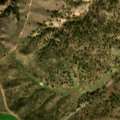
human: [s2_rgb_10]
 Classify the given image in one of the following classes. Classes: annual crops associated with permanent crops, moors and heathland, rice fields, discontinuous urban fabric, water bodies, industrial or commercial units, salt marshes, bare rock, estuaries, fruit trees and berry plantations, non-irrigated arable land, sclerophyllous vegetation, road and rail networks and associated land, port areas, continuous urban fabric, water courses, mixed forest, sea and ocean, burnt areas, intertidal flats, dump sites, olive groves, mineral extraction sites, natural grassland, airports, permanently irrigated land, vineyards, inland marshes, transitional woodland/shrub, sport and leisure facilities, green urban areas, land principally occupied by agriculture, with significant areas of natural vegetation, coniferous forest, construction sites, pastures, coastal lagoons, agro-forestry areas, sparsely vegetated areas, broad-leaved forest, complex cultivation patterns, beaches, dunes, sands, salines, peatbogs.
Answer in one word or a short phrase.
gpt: permanently irrigated land, agro-forestry areas, broad-leaved forest, transitional woodland/shrub